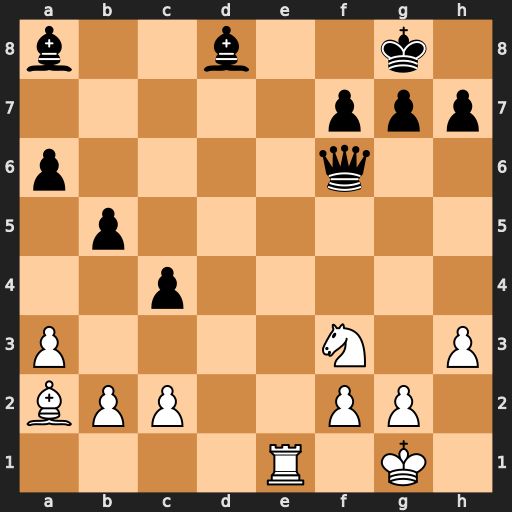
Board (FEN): b2b2k1/5ppp/p4q2/1p6/2p5/P4N1P/BPP2PP1/4R1K1
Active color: w
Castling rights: -
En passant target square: -
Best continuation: Re8#